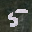
Label: 5